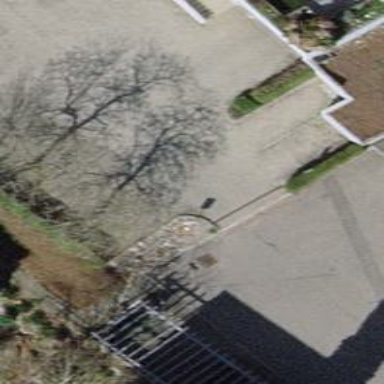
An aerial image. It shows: Driveway with surface of sett.